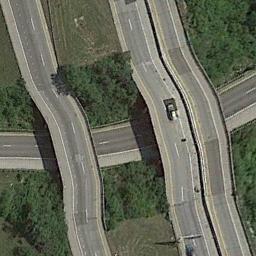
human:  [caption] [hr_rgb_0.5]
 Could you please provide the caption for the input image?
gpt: There are many trees beside the overpass .

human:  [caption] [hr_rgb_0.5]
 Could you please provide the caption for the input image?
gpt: The overpass is next to the grass and some trees .

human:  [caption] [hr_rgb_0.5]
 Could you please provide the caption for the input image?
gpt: There are several overpasses here .

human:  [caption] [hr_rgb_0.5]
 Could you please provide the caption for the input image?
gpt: The cross-line overpass is over the road on the green space .

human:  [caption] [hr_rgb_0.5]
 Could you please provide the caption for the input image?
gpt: There are many green trees around the overpass .